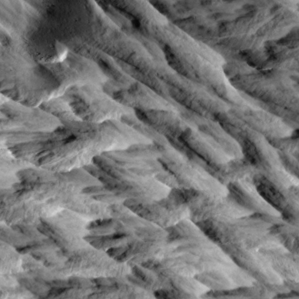
Label: non_frost